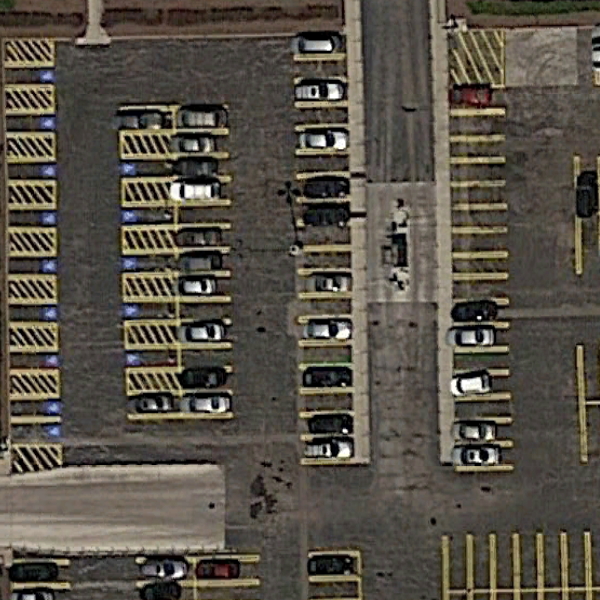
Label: Parking